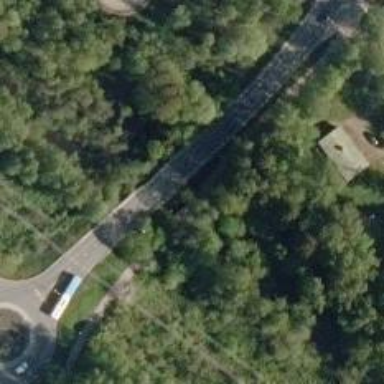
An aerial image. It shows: Bridge.